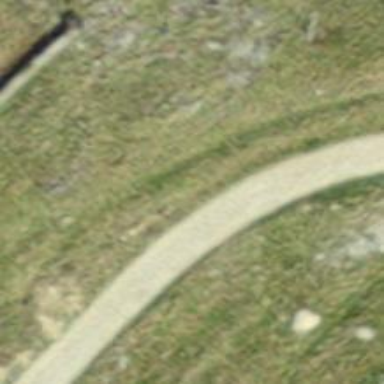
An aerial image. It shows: Advanced downhill track with grade2 surfacing.